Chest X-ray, PA view. Patient: 82 years old, sex F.
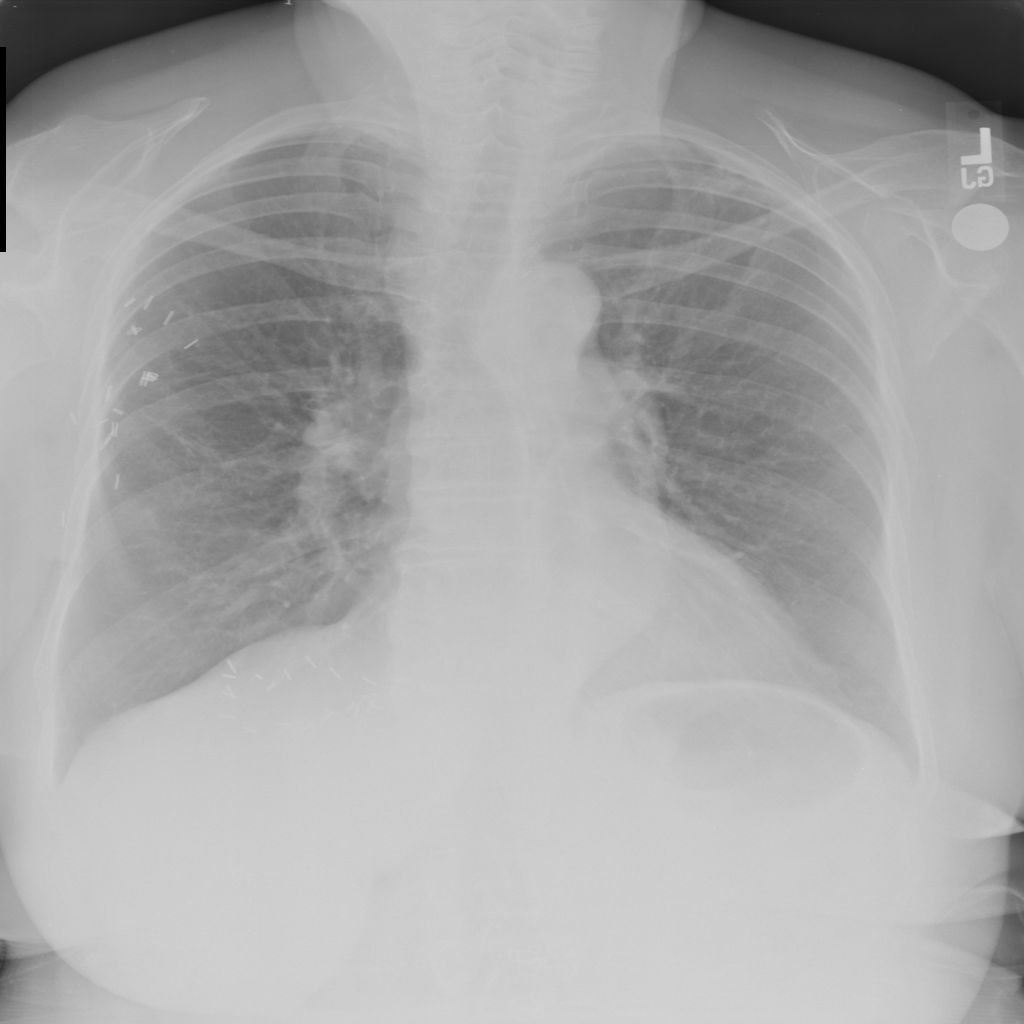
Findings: Infiltration, Pleural_Thickening